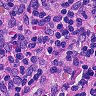
Metastatic tissue present: no